六年级 · 立体几何学
 如图，以梯形的上底所在直线为轴，将梯形旋转一周，得到的几何体的体积是 $\qquad$ ) $\mathrm{cm}^{3}$ 。

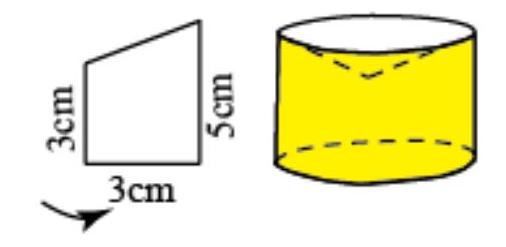
答案: 122.46